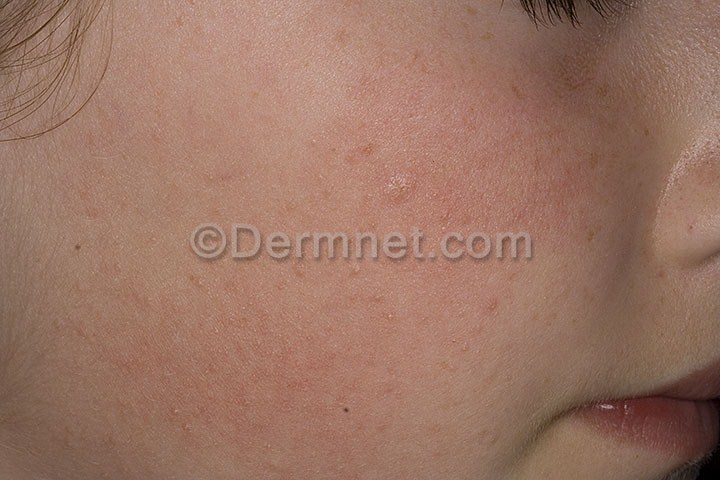
Disease: Atopic Dermatitis Photos